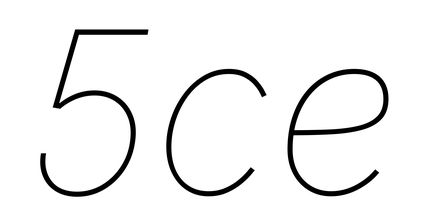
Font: Inter-Italic_Thin_Italic